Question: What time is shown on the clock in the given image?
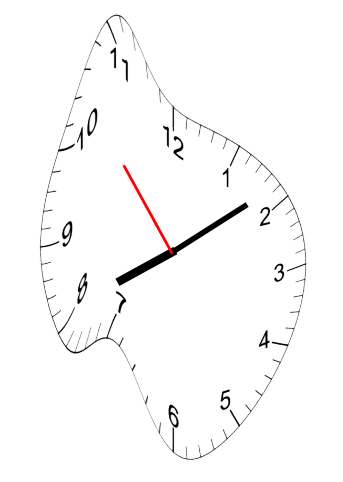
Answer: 08:08:53